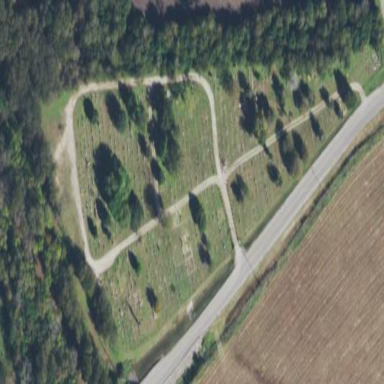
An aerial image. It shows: Cemetery surrounded by fence.